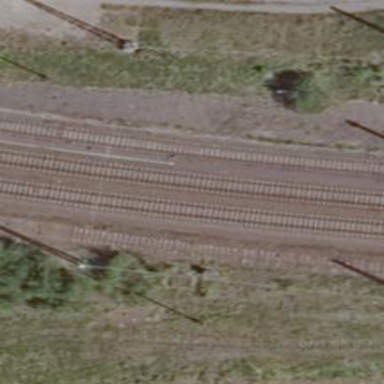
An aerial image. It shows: Abandoned railway yard.